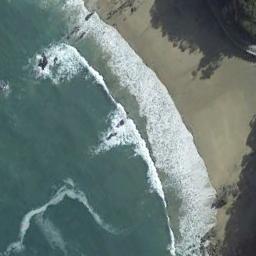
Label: beach